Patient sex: M
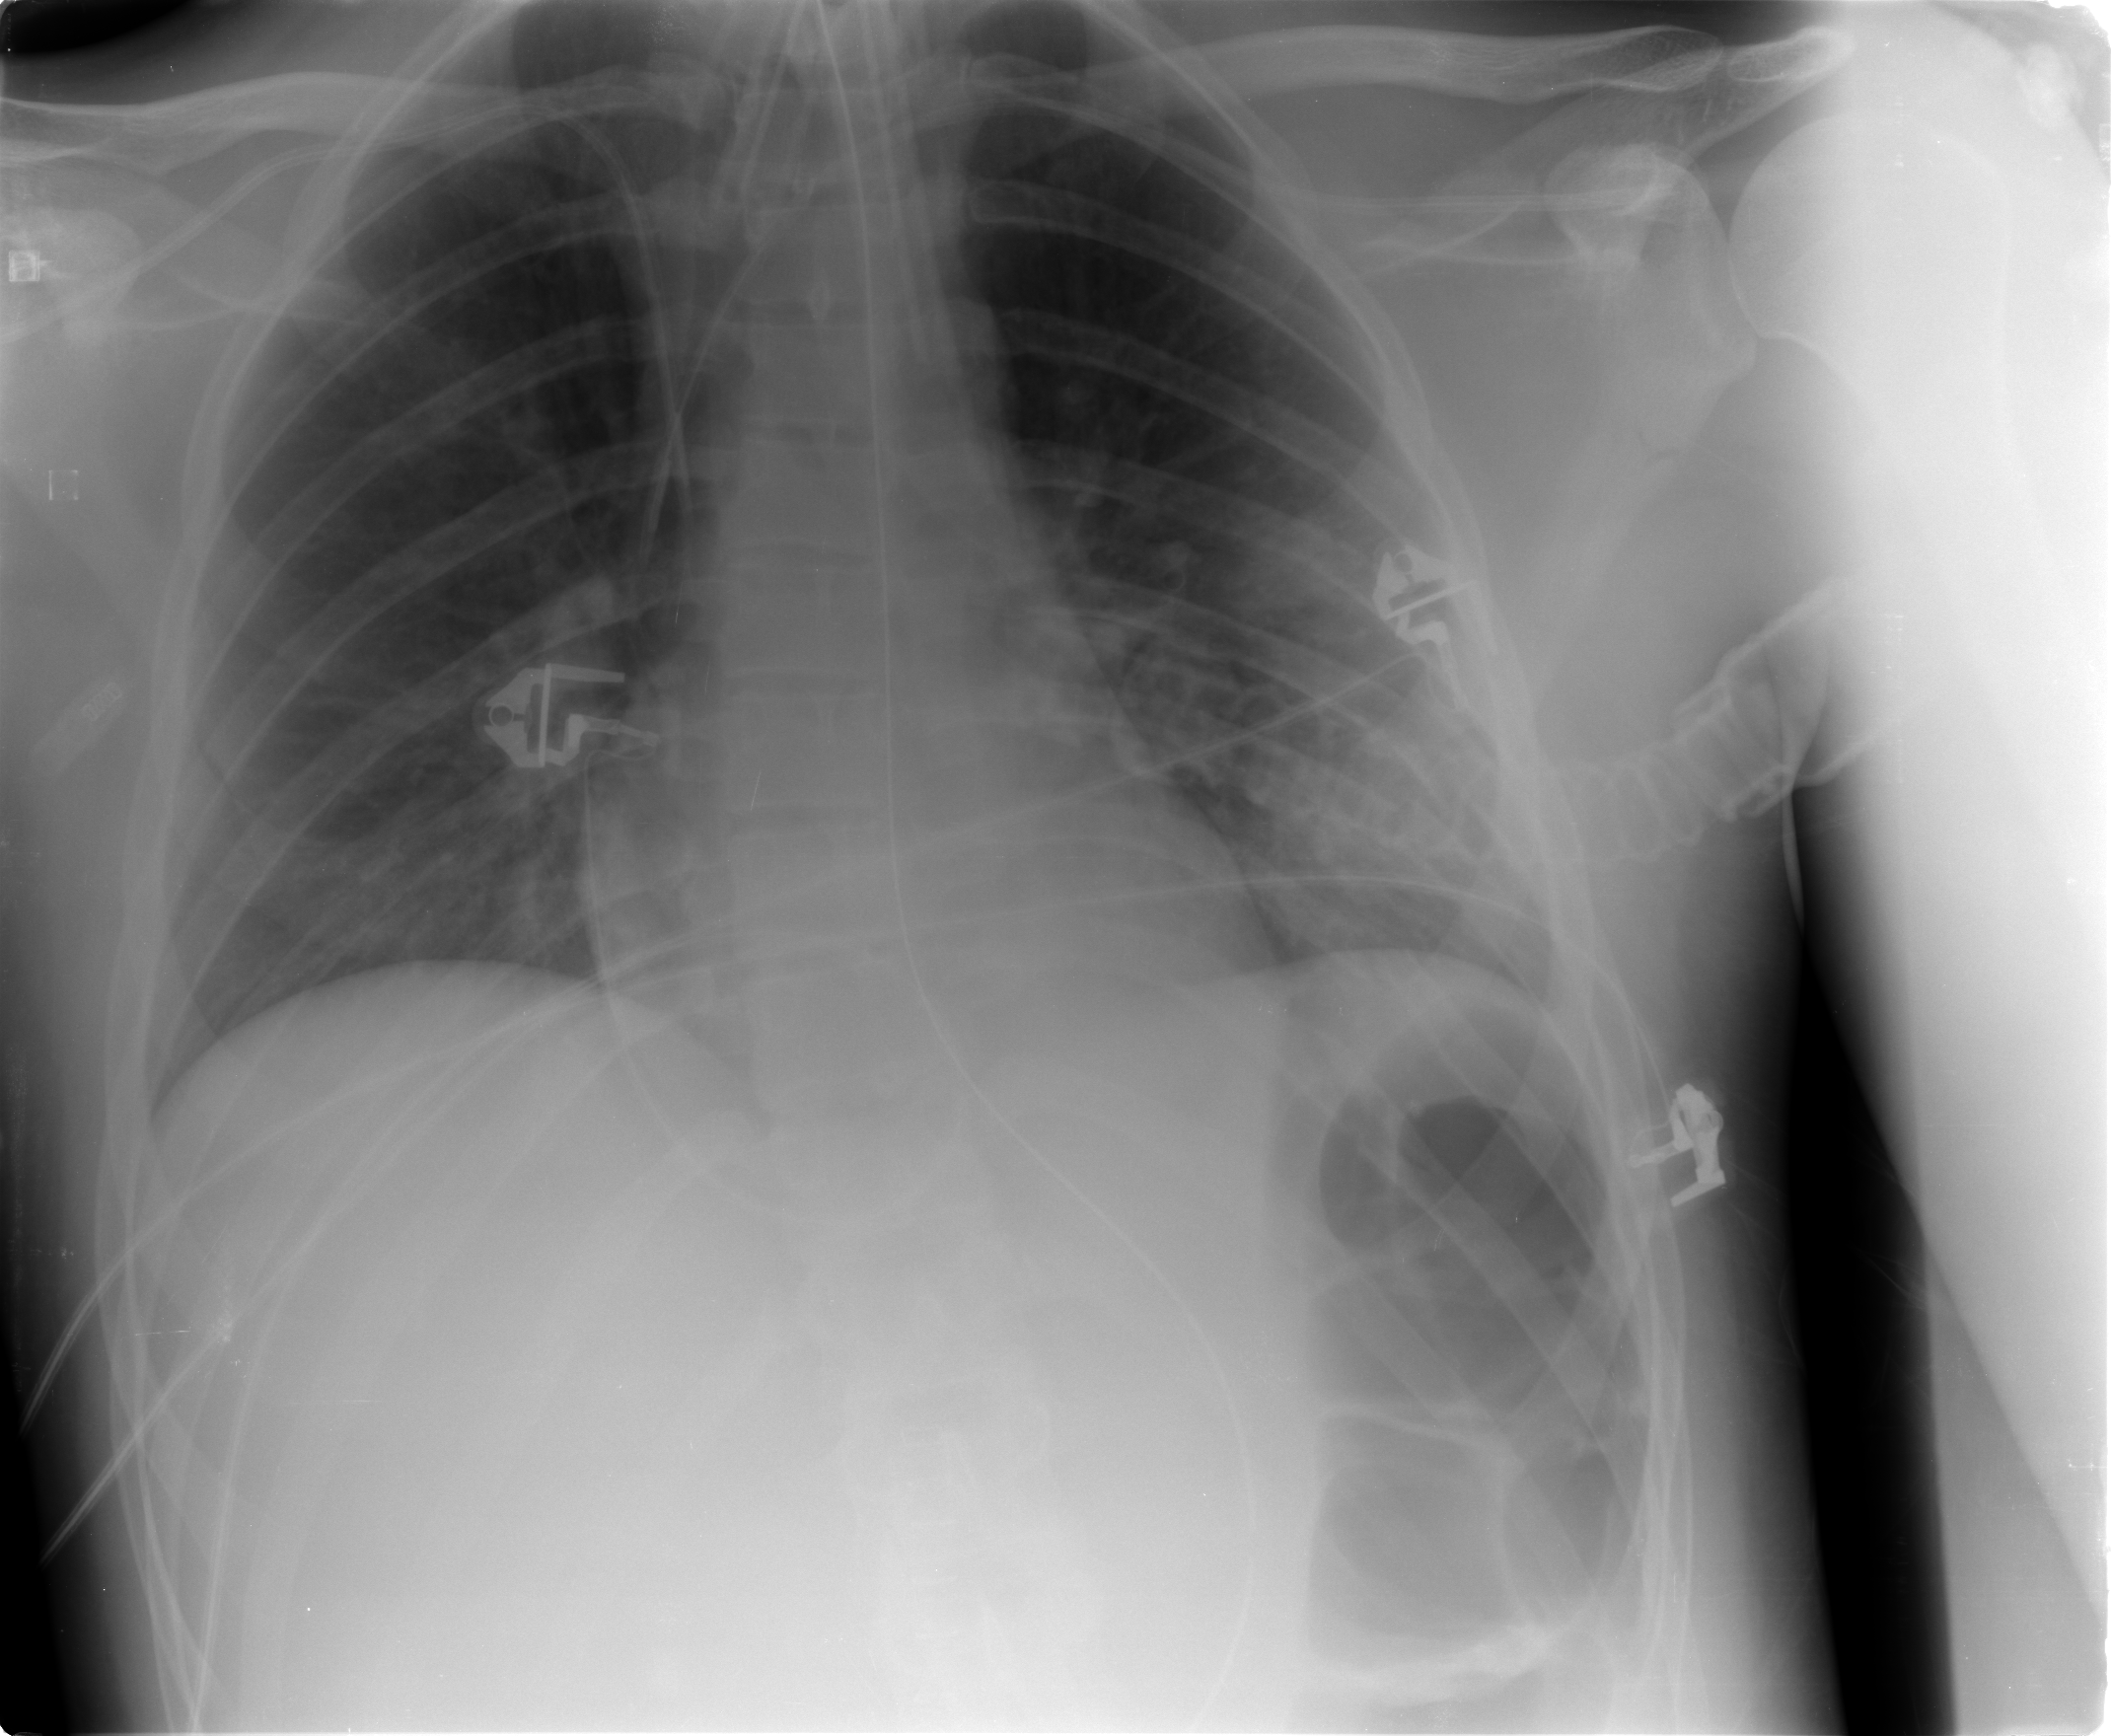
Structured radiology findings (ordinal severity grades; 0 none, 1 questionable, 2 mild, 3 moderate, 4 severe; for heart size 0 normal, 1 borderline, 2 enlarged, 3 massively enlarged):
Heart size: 0
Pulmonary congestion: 0
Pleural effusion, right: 0
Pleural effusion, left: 1
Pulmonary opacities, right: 0
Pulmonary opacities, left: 2
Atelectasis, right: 1
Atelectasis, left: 2